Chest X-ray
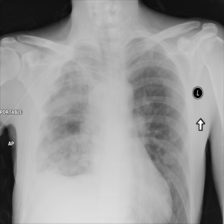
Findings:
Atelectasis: negative
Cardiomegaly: negative
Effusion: negative
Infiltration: negative
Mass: positive
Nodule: negative
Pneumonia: negative
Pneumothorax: negative
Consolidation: negative
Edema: negative
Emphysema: negative
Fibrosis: negative
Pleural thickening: positive
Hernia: negative